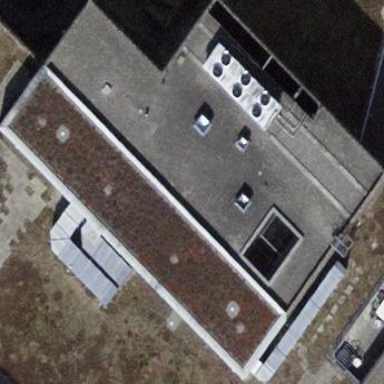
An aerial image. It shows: Part of building.